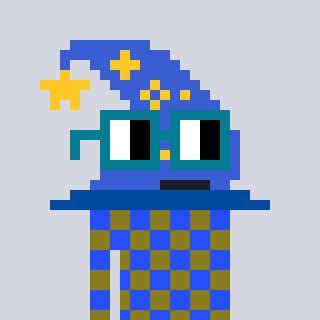
a pixel art character with square dark green glasses, a wizard hat-shaped head and a gunk-colored body on a cool background